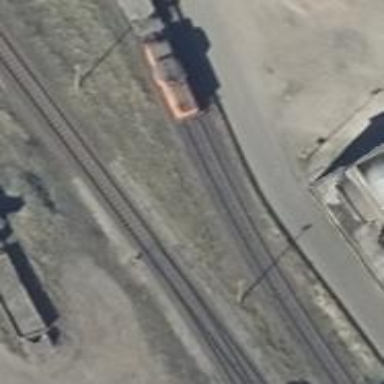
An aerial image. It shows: Railway yard.